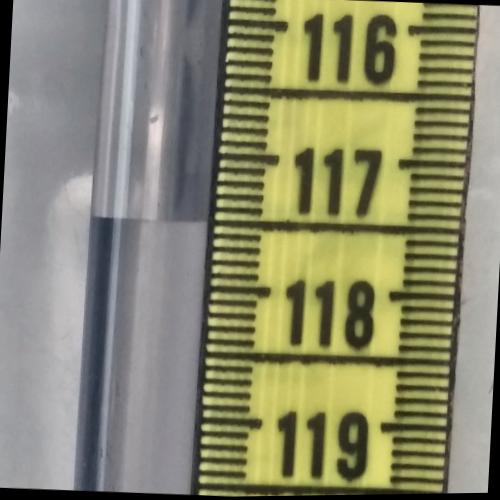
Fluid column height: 117.5 cm